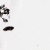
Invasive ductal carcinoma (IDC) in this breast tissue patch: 0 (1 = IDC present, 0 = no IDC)